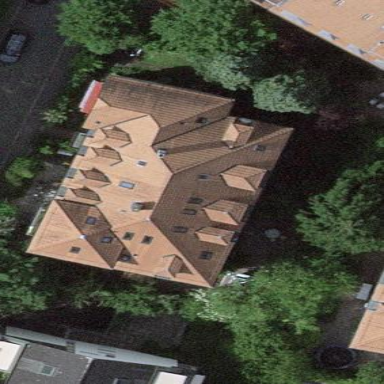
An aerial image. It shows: Collection of apartments with hipped roof made of maroon roof tiles.